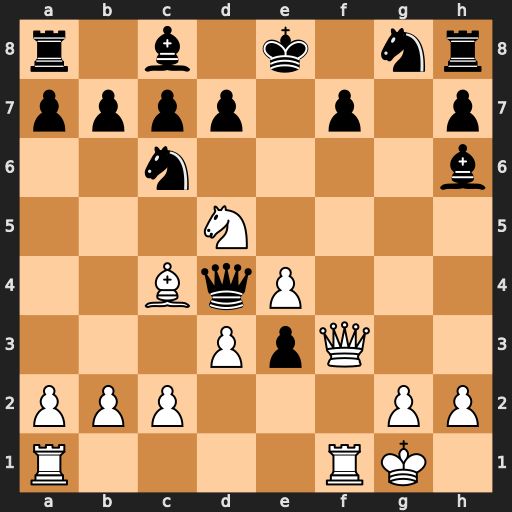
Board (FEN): r1b1k1nr/pppp1p1p/2n4b/3N4/2BqP3/3PpQ2/PPP3PP/R4RK1
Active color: w
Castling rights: kq
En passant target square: -
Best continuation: Qxf7+ Kd8 Qf8+ Bxf8 Rxf8#